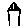
Label: house